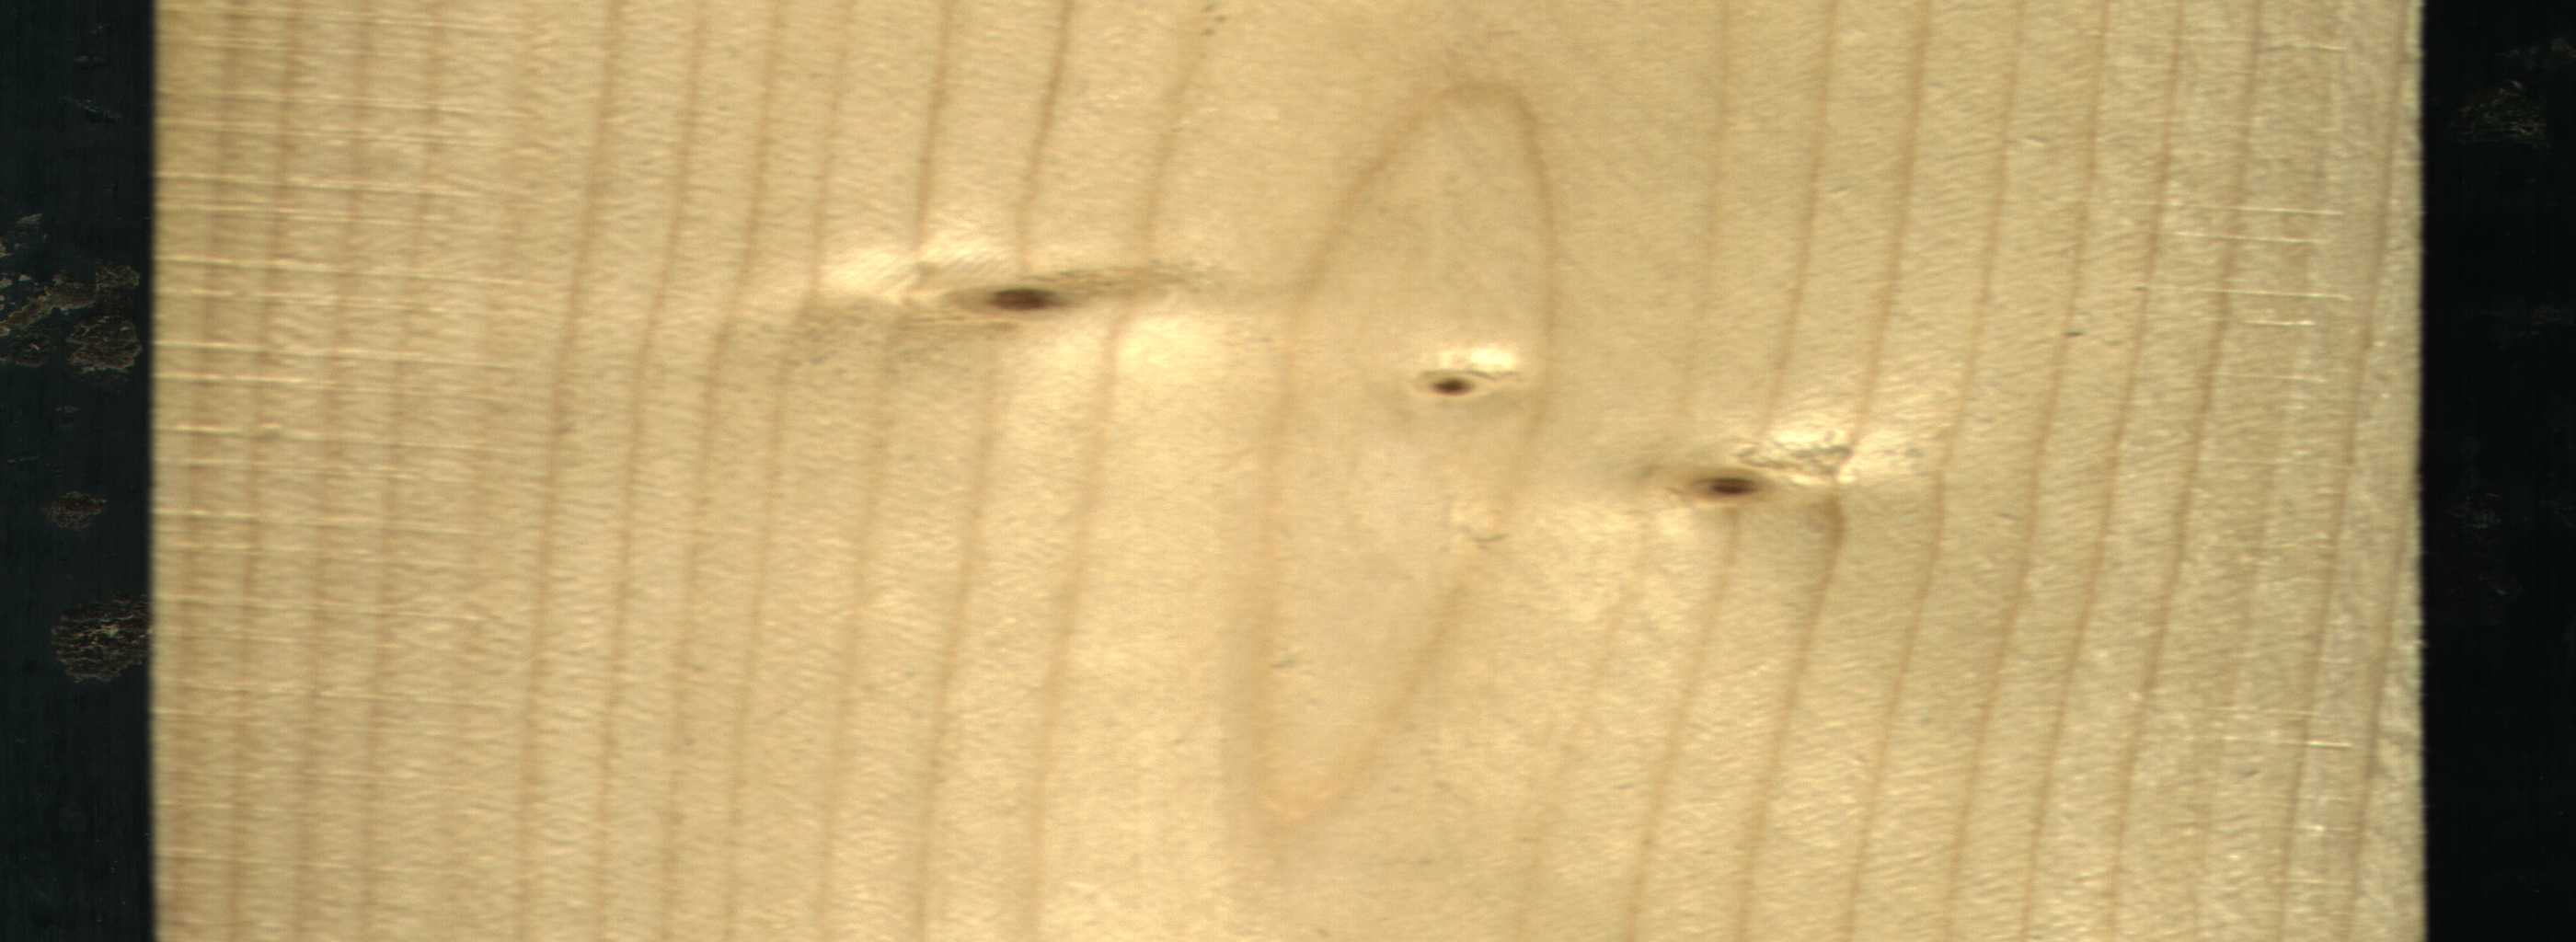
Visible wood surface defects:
Live_Knot
Live_Knot
Live_Knot